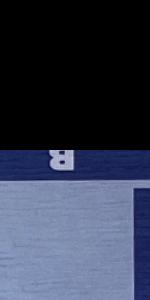
Label: Empty